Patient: sex M, age 34
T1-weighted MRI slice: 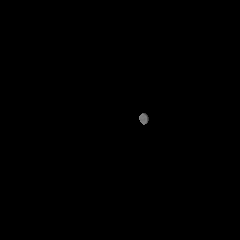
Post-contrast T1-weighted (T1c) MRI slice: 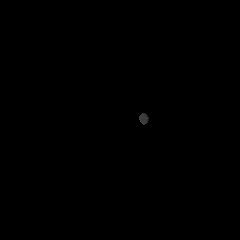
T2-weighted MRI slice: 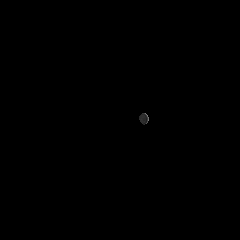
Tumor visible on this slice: no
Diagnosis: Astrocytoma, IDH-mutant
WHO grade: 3